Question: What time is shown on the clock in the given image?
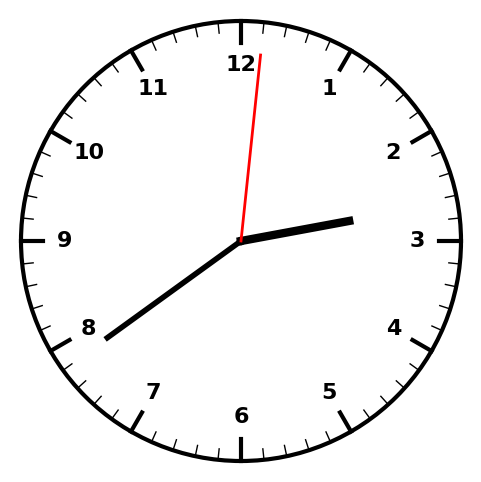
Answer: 02:39:01